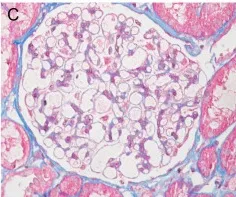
Biopsy findings. Masson staining (x400).
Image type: pathology (masson_trichrome)